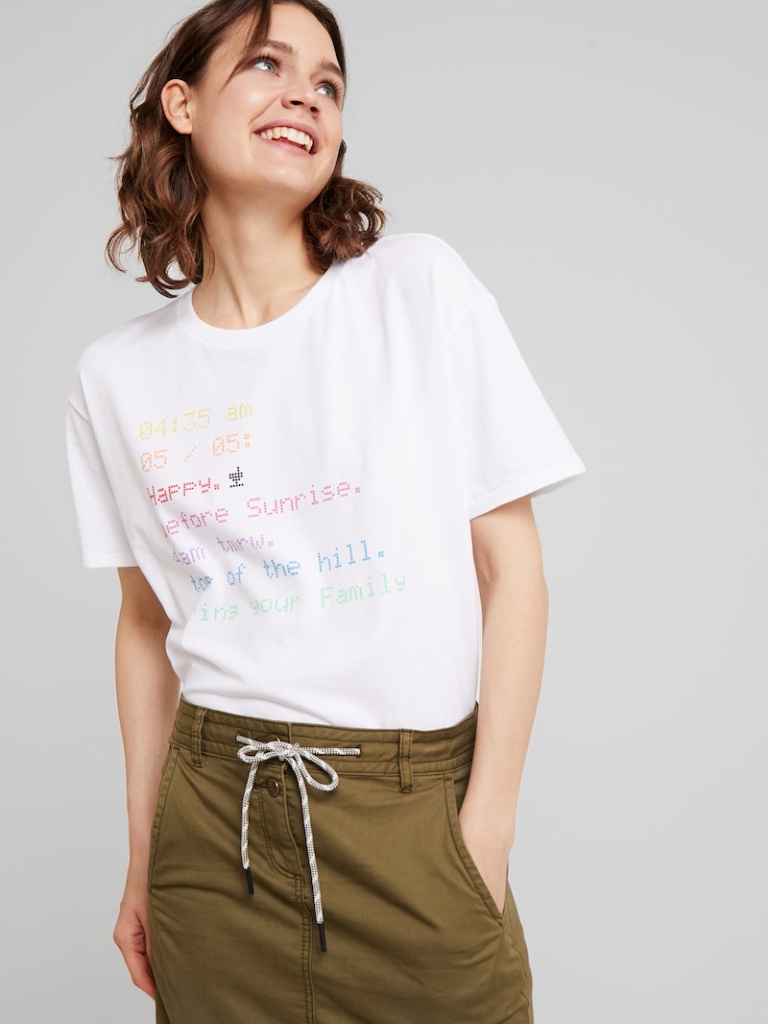
cotton relaxed short sleeve hip length Fully Tucked in crew t-shirt